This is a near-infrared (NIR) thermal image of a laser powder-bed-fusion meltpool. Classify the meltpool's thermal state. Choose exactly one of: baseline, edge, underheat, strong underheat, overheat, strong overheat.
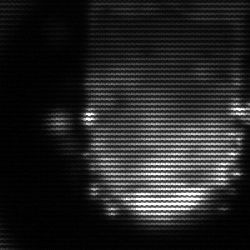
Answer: baseline